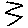
Label: zigzag